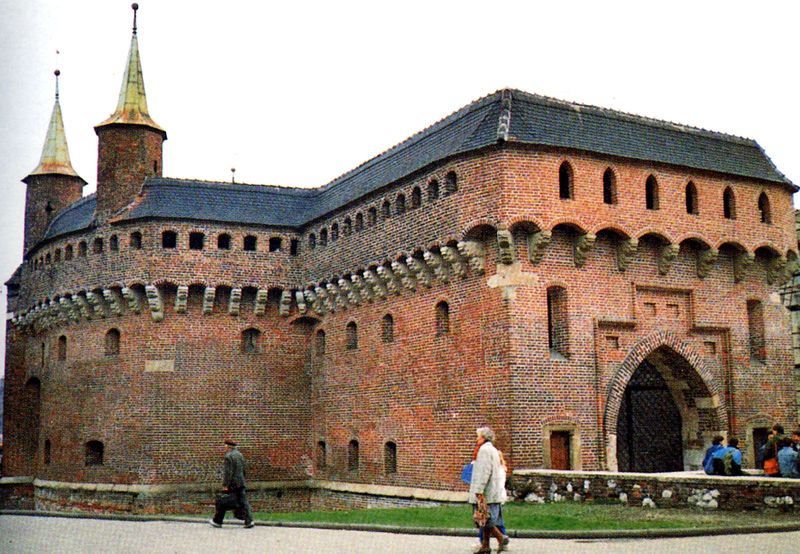
Titel: Barbakane
Standort: Krakau (Kraków) (EU - PL)
Schlagwörter: menschen, fenster, tür, dach, gras, rot, wand, steine, brücke, sitzend, turm, bogen, mauer, ziegel, backstein, spitz, tor, zinnen, befestigung, foto, fotografie, burg, türme, mauerwerk, kugeln, spitzbogen, gehend, graben, burggraben, schießscharten, burgmauer, wassergraben, verteidigung, tr